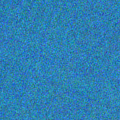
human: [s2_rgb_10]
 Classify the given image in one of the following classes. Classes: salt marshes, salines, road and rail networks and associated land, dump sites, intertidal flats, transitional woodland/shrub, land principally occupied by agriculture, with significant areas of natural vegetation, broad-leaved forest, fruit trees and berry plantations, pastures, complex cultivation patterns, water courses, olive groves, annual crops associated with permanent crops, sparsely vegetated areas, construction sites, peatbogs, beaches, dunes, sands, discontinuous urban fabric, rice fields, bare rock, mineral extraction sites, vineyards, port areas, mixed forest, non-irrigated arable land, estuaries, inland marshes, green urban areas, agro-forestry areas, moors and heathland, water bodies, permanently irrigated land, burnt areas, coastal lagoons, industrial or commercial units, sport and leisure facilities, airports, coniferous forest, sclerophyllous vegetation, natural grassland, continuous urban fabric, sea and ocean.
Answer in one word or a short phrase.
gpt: sea and ocean